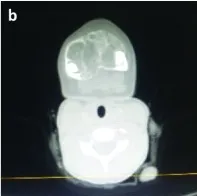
Computed tomography (CT) of the lesion. (
b) CT of the lesion showing perforations in the buccal and lingual cortical plates.
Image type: radiology (ct)